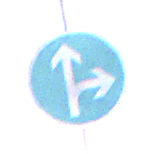
Verkehrszeichen: VorgeschriebeneFahrtrichtungGeradeausOderRechts
Umgebung: Outdoor, Nature
Tageszeit: SunriseSunset
Wetter: Clear
Licht: Natural
Jahreszeit: NotSpecified
Kontrast: HighContrast